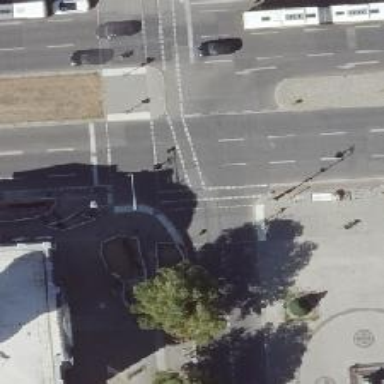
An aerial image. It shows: Crossing with traffic signals.